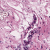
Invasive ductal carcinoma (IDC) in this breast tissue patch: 0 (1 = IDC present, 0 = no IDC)